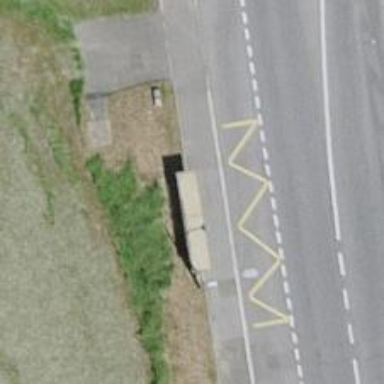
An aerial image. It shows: Bus stop with platform for public transport.